Interaction volume radius: 5 \u00c5
Interaction volume height: 20 \u00c5
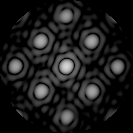
Disorder parameter: 0.0689